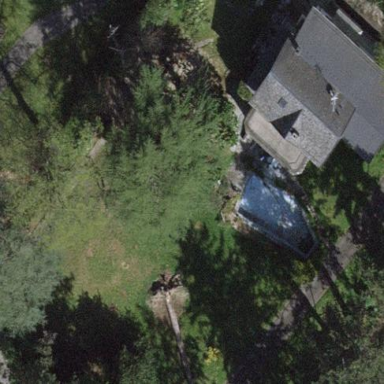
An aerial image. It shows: Garden enclosed by fence.